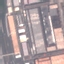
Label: Industrial